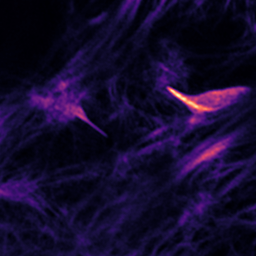
Label: Super-resolution F-actin image